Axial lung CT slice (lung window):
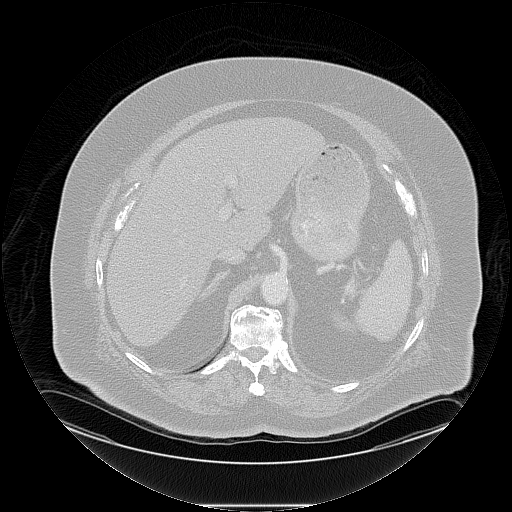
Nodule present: no